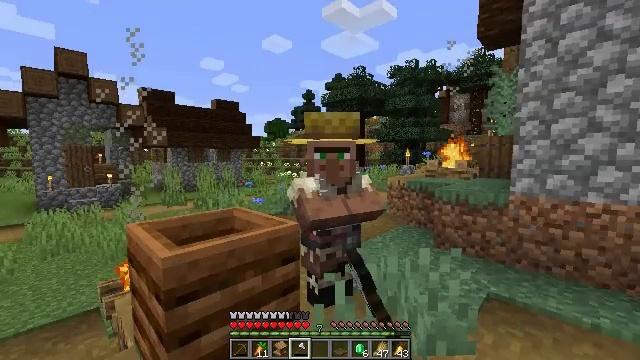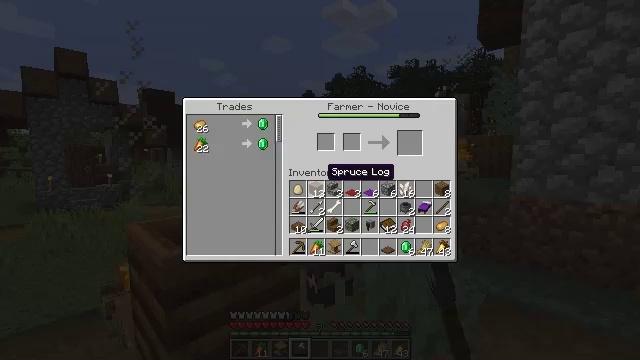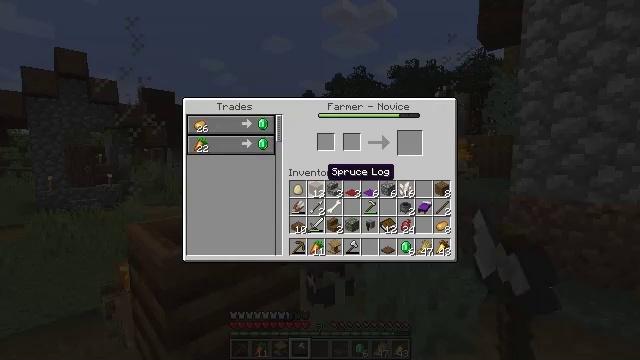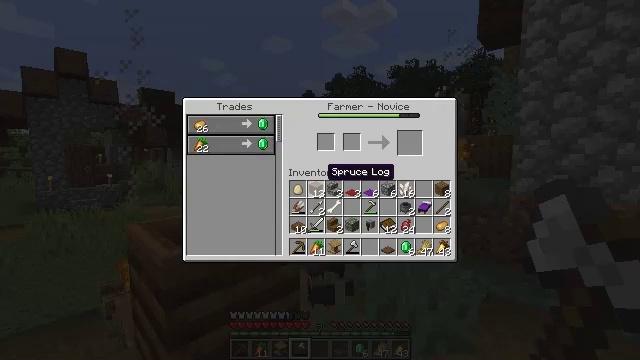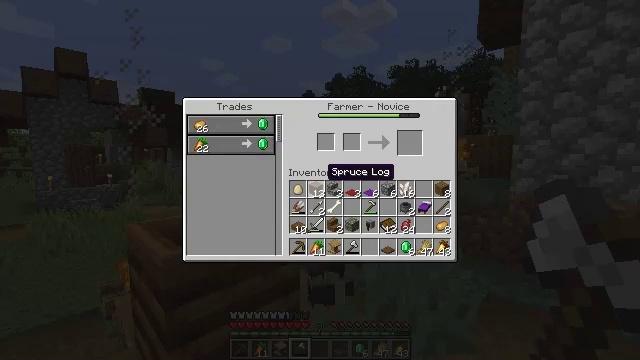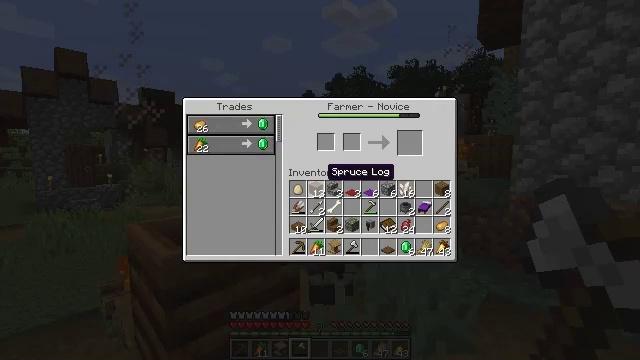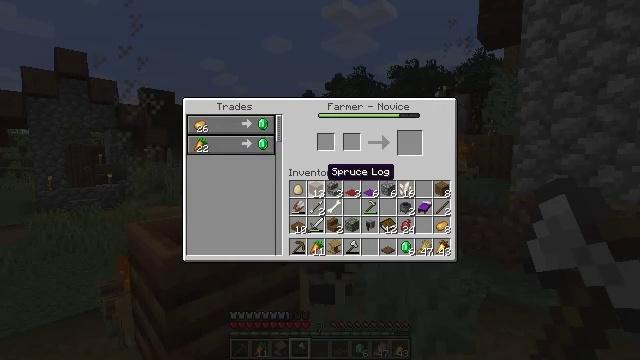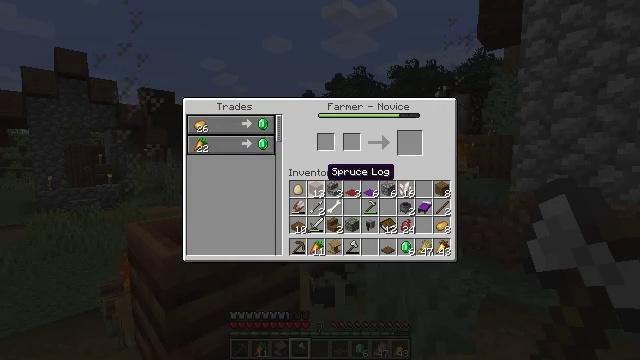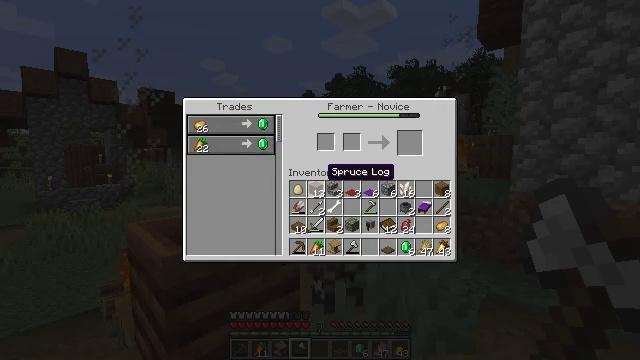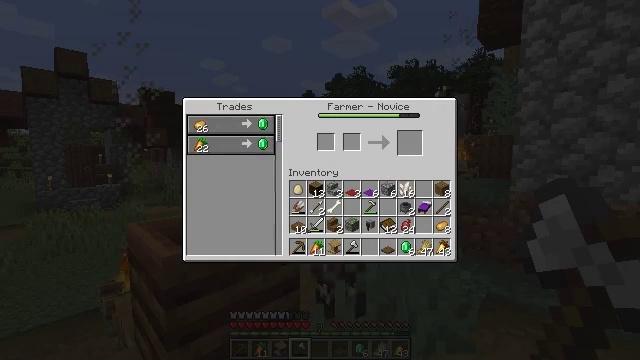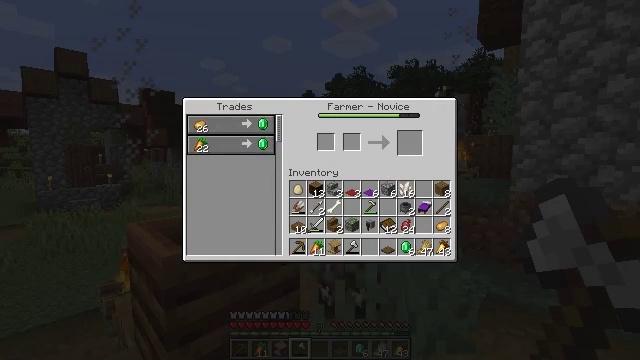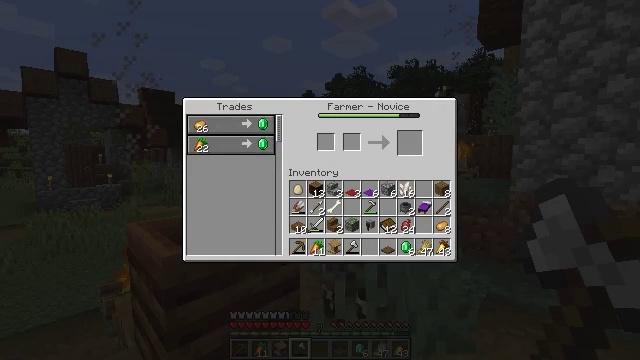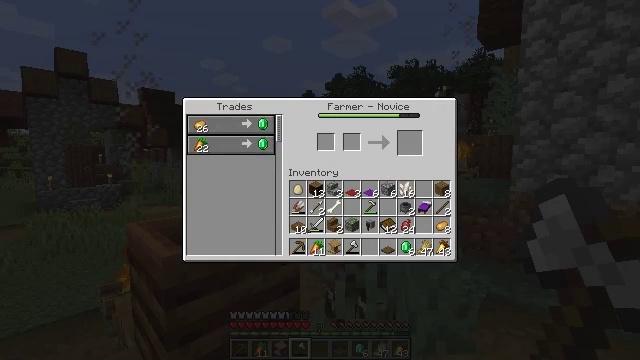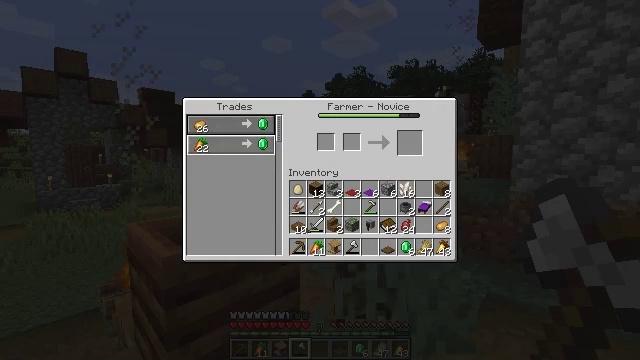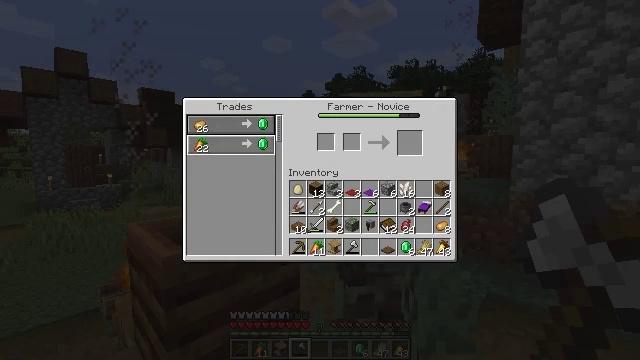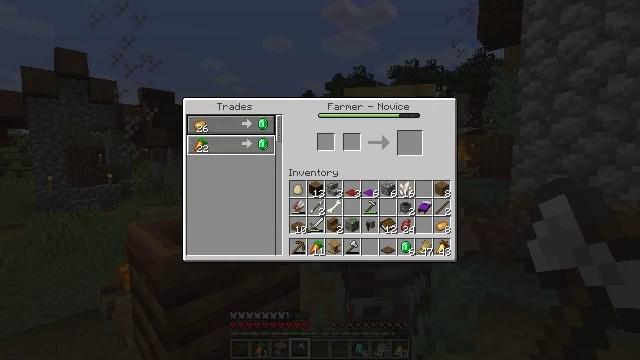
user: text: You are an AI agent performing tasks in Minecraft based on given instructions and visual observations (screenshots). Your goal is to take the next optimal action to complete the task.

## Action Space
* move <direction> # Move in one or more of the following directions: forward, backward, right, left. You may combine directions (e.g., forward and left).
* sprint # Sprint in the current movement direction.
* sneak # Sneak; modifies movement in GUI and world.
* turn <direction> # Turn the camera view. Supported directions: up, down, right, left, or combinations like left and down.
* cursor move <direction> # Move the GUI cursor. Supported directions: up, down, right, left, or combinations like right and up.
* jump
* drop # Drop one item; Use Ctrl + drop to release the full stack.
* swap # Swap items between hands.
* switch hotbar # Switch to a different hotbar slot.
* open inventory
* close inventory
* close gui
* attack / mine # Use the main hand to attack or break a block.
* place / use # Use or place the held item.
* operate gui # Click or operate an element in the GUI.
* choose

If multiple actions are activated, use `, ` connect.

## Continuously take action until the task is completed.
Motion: motion action
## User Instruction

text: Break the composter to recycle it.
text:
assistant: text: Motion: no_op
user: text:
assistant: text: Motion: no_op
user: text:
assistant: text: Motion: no_op
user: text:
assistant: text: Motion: no_op
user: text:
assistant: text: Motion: no_op
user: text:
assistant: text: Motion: no_op
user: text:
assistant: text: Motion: no_op
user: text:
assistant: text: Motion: no_op
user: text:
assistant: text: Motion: turn left
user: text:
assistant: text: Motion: turn left and up
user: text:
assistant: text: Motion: turn left
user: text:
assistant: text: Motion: no_op
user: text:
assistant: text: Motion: no_op
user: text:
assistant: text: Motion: no_op
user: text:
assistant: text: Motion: turn left
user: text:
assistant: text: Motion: no_op
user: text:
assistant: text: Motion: no_op
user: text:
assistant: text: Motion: no_op
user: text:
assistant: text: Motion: no_op
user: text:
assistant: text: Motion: no_op
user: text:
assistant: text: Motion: no_op
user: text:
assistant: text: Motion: no_op
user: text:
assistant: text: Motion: no_op
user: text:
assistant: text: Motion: turn up
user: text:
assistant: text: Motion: no_op
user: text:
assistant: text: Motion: no_op
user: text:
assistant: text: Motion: no_op
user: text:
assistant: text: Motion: no_op
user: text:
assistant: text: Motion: no_op
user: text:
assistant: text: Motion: no_op